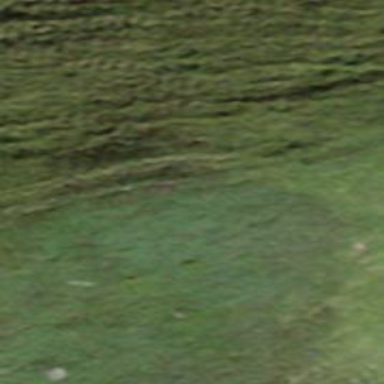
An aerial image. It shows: Natural ridge.